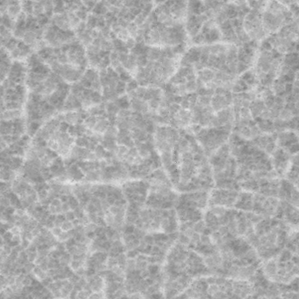
Label: frost